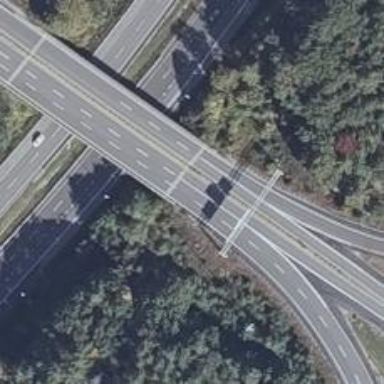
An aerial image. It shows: Motorway bridge with asphalt surface.